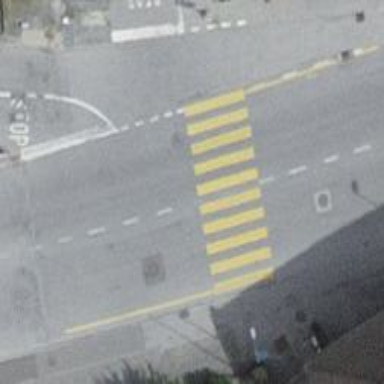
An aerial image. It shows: Zebra crossing on the road.